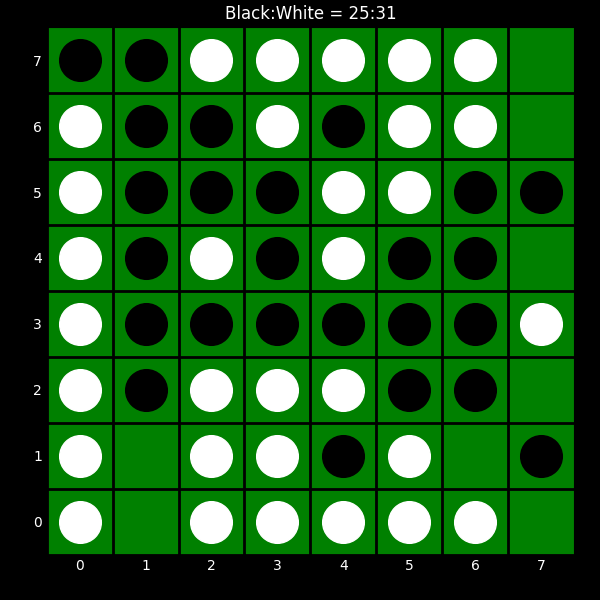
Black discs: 25
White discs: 31